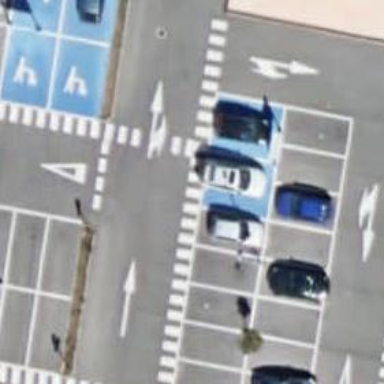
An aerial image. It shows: Paved parking aisle designated as service road.